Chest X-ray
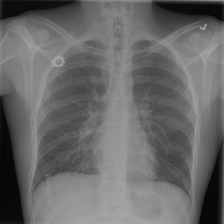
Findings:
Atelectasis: negative
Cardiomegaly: negative
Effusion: negative
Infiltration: positive
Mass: negative
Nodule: negative
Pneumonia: negative
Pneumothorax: negative
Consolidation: negative
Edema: positive
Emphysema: negative
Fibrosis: negative
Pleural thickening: negative
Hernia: negative